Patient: sex M, age 29
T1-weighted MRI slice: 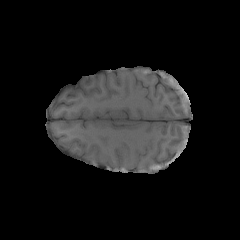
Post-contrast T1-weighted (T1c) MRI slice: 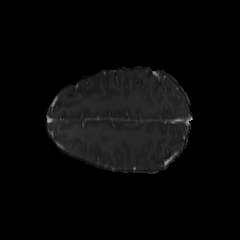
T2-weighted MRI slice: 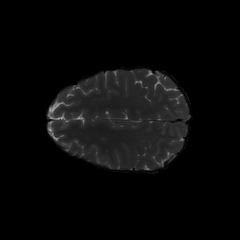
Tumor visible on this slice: no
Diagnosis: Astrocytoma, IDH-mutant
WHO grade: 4